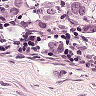
Metastatic tissue present: yes